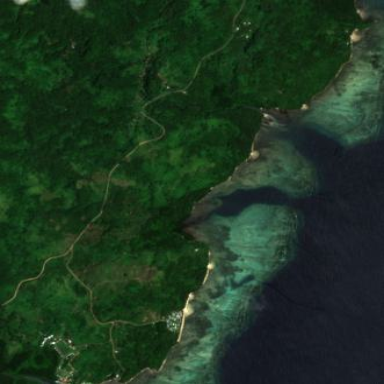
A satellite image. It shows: Beautiful reef in its natural habitat.